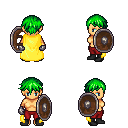
a pixel art fantasy rpg character, female body template, human, tanned skin, yellow cape, red pants, green short bangs hairstyle, metal gloves, black shoes, shield, four views (front, back, left, right), 2x2 character sprite sheet, small pixel art, hard edges, no anti-aliasing